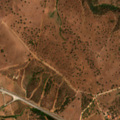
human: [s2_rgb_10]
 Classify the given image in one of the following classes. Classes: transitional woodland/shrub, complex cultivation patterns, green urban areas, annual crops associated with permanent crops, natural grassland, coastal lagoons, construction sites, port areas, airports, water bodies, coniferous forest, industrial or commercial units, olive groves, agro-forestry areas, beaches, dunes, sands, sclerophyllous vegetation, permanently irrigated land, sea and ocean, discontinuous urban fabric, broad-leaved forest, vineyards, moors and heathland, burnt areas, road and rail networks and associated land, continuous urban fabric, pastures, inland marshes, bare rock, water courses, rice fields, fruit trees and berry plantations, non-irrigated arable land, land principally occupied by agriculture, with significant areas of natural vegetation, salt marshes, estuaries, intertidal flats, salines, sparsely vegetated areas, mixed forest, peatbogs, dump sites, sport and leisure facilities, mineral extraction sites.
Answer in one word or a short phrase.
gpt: non-irrigated arable land, pastures, agro-forestry areas, transitional woodland/shrub